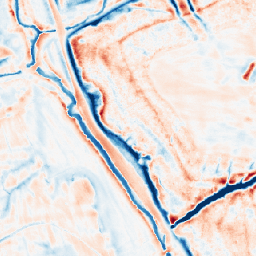
Category: edge_preserving
Decomposition family: bilateral
Decomposition parameters: d: 21
sigma_color: 150
sigma_space: 75
Upsampling method: nearest
Upsampling parameters: scale: 4
Upsampling scale: 4